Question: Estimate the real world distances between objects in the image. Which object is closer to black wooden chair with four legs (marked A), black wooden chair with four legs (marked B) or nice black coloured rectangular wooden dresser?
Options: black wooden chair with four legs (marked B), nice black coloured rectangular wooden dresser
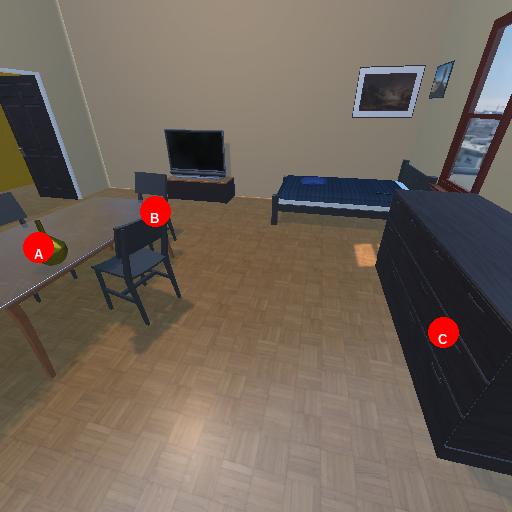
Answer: black wooden chair with four legs (marked B)